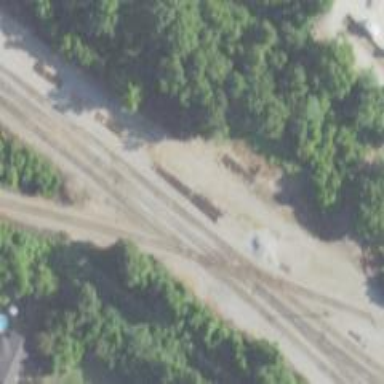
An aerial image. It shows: Railway crossing.